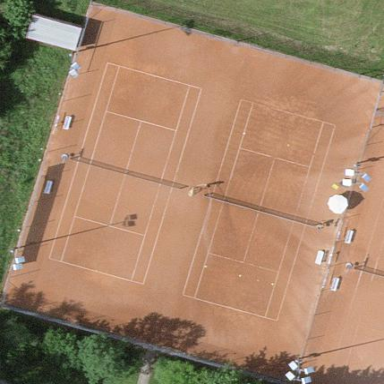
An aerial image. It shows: Clay tennis court on the leisure land pitch.